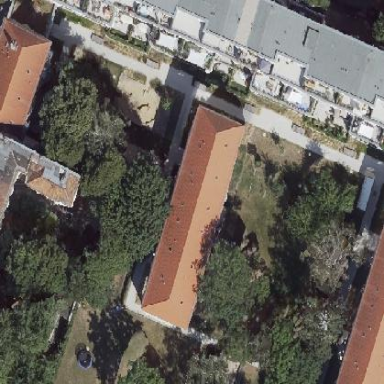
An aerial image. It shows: Hipped roof on apartment building.